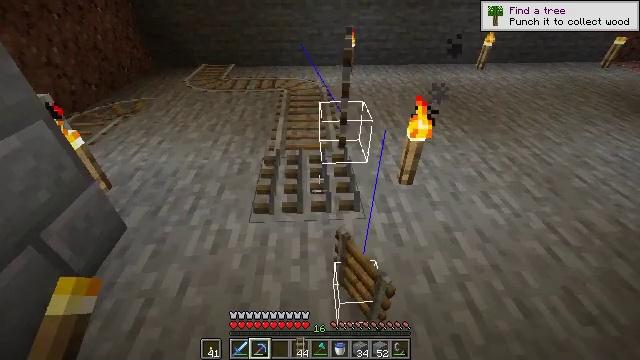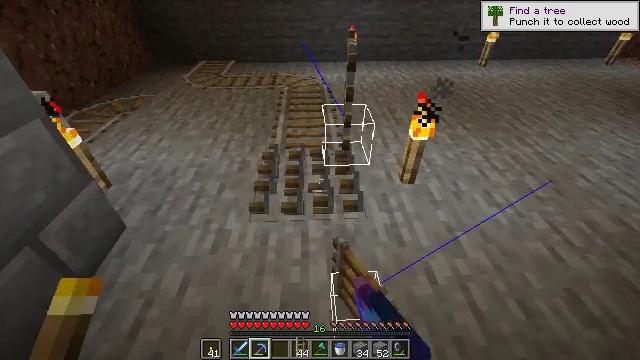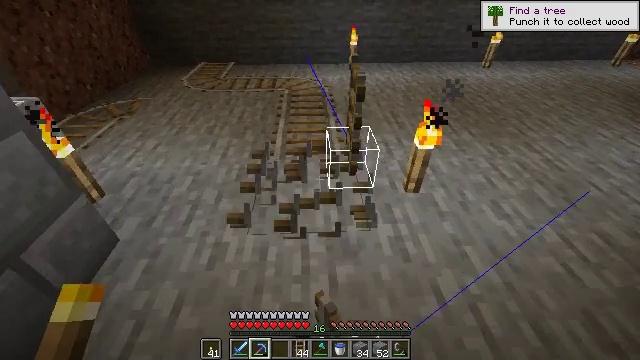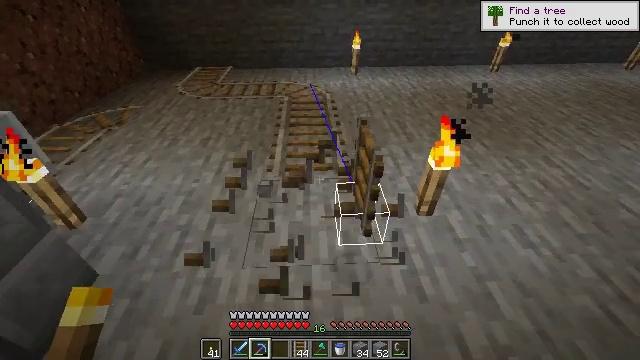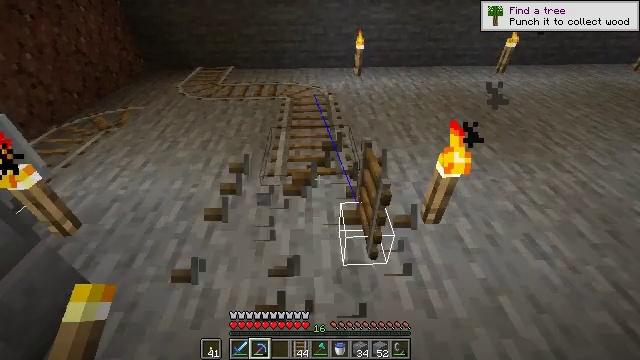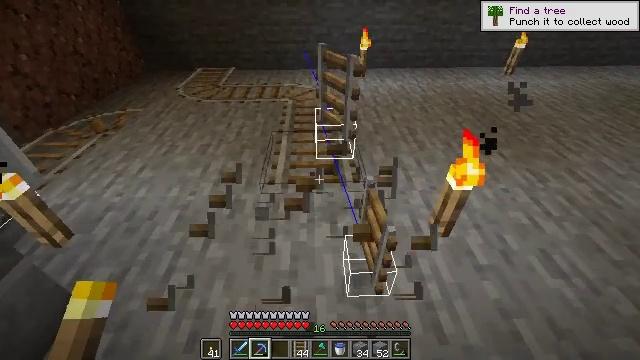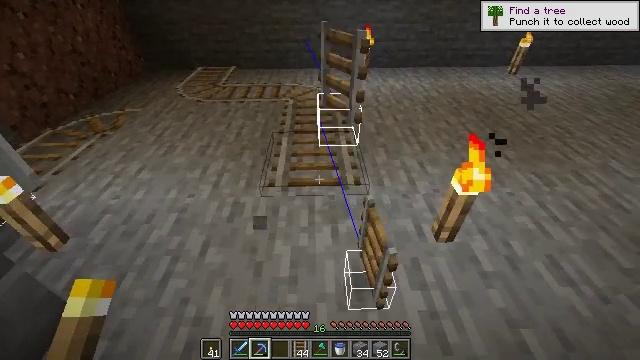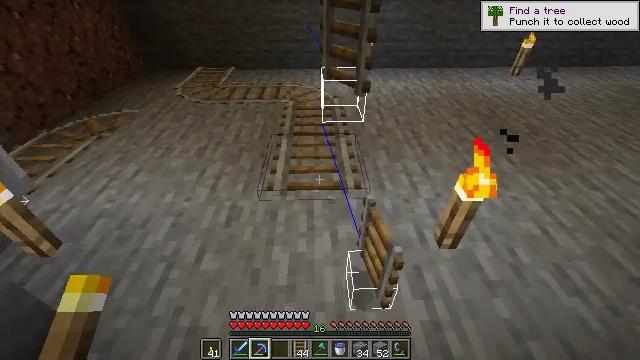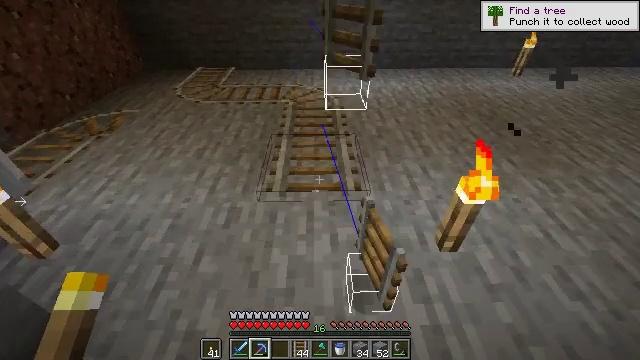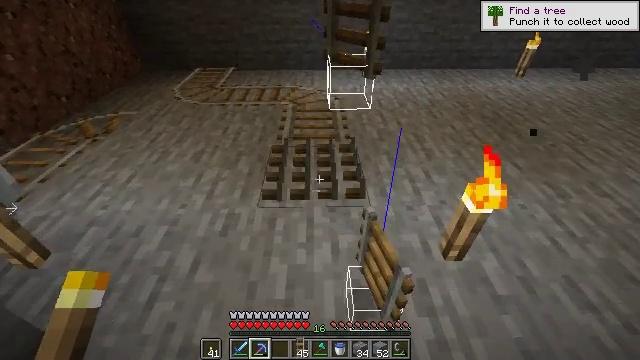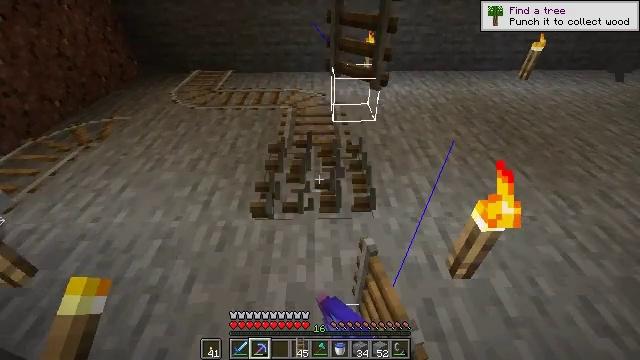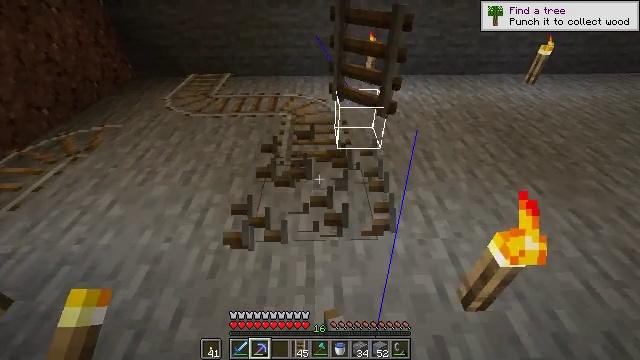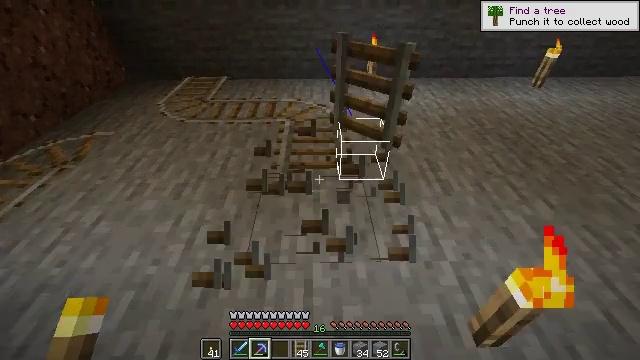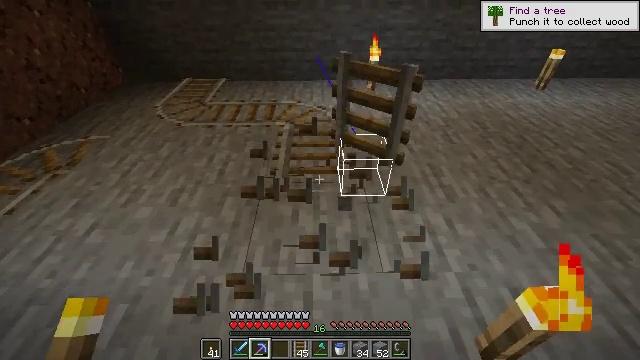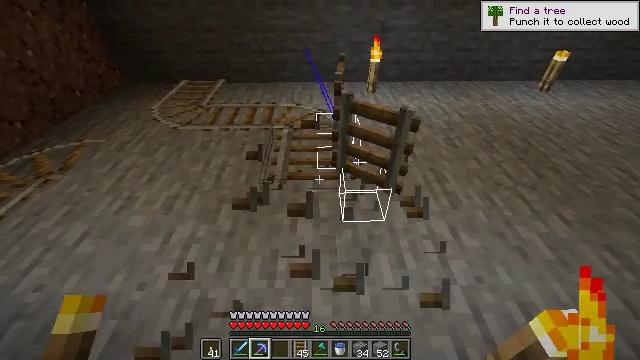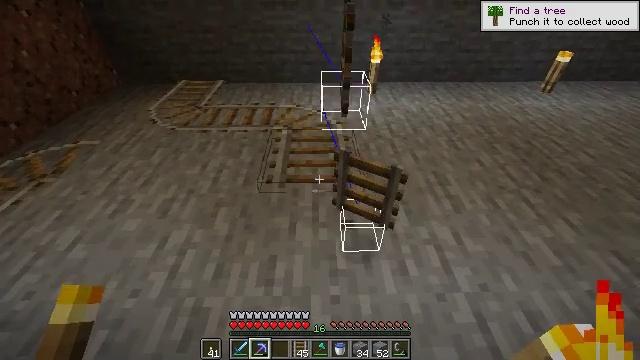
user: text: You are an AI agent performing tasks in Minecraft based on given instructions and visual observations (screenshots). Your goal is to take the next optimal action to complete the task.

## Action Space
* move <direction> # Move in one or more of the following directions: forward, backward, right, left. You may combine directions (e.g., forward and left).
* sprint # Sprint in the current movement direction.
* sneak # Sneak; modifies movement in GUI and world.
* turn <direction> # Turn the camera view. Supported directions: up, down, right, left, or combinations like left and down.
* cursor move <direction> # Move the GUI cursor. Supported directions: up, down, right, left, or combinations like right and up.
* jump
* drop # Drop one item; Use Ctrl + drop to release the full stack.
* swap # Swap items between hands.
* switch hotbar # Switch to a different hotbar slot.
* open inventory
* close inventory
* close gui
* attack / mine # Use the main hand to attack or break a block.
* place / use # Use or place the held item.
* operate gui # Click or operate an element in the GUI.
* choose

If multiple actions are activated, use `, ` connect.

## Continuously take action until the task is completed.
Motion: motion action
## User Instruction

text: Break the rail off the ground.
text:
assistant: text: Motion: move forward, attack / mine
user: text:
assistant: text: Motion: move forward
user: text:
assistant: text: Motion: move forward
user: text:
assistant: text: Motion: move forward
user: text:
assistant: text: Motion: no_op
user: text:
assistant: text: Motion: no_op
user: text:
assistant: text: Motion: no_op
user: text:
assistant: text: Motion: no_op
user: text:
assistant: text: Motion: move forward, attack / mine
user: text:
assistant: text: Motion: move forward, attack / mine
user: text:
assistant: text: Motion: move forward
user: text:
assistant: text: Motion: move forward
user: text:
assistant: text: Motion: no_op
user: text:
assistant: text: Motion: no_op
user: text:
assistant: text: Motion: no_op
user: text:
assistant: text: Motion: no_op
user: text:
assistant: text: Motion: no_op
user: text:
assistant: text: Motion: no_op
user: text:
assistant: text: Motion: move forward
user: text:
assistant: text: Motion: move forward, attack / mine
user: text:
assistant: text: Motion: move forward, attack / mine
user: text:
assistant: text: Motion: move forward, turn left
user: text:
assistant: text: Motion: move forward, turn left
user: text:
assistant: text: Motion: no_op
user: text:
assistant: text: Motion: no_op
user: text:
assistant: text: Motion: no_op
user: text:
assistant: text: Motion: no_op
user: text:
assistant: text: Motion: no_op
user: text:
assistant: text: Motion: no_op
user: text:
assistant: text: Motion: move forward, attack / mine